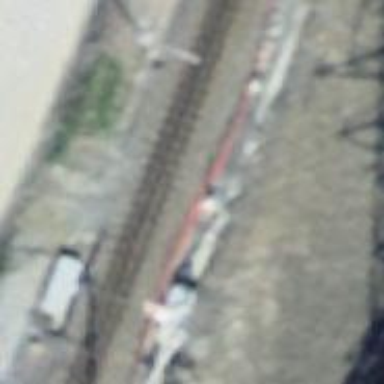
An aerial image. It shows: Narrow-gauge railway track with one electrified contact line.